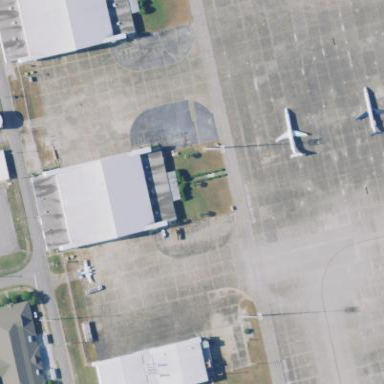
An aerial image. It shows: Hangar.